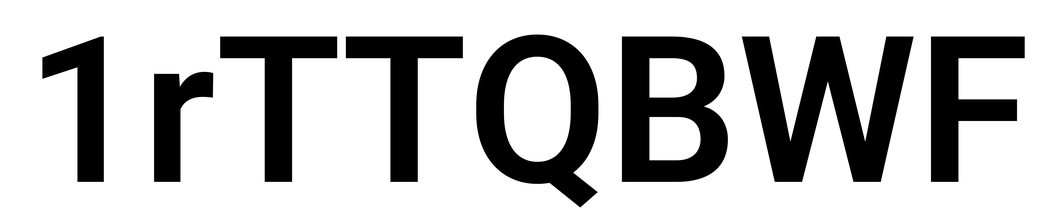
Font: Roboto_SemiBold